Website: crate-barrel
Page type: newsletter-management
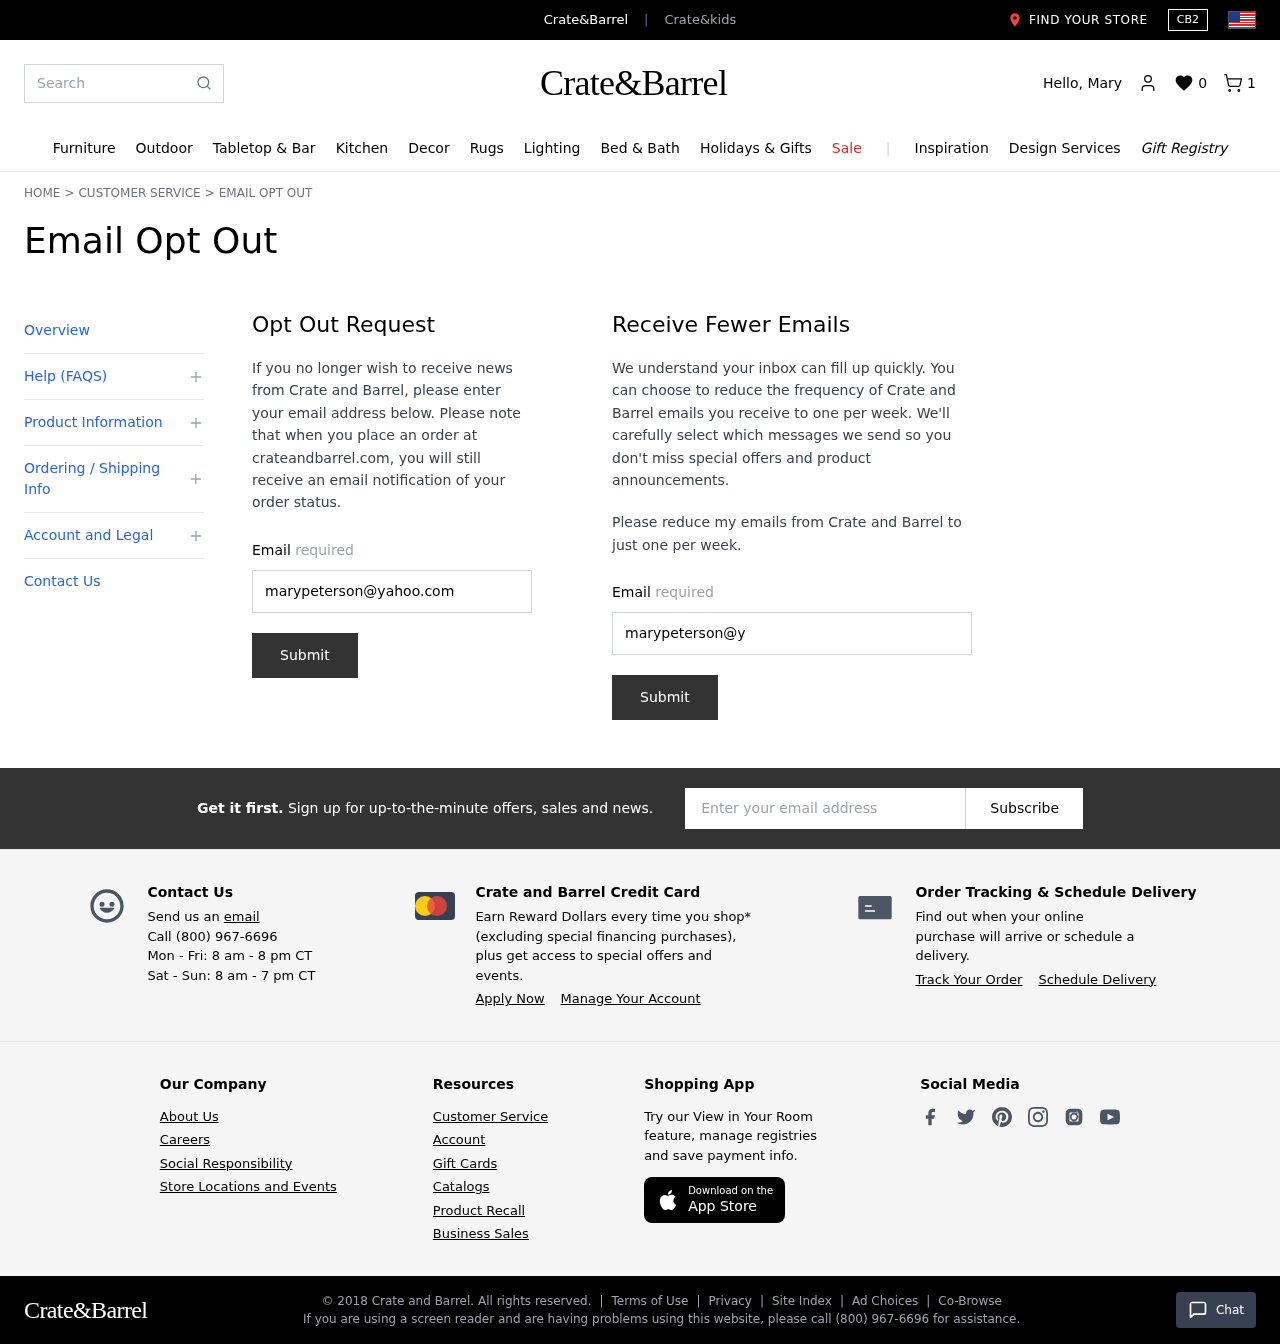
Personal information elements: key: PII_EMAIL
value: marypeterson@yahoo.com
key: PII_EMAIL2
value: marypeterson@yahoo.com
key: PII_EMAIL3
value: marypeterson@yahoo.com
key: PII_FIRSTNAME
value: Mary
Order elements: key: ORDER_NUM_ITEMS
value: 1
Search elements: key: HEADER_SEARCH
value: Search
Other elements: key: WISHLIST_COUNT
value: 0